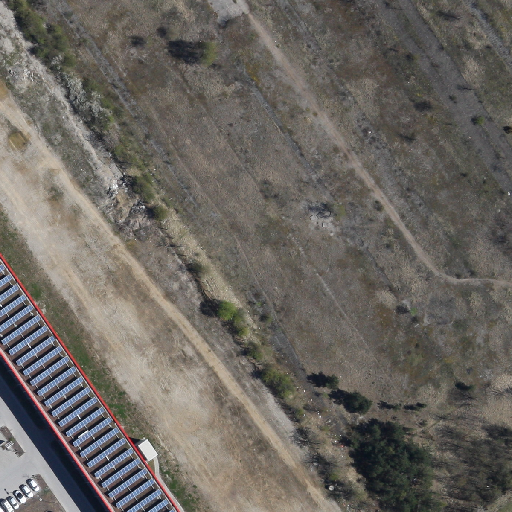
Referring expression: paved road along with tree